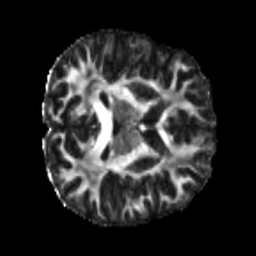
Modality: FA
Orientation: axial
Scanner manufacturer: siemens
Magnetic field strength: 3 T
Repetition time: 4 s
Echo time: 0.0594 s